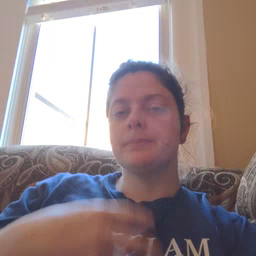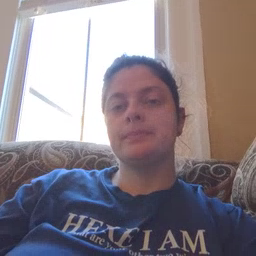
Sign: mom